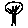
Label: tree